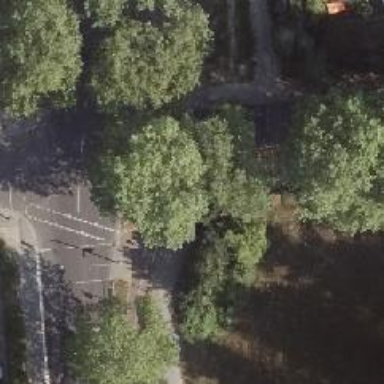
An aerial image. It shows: Beautiful avenue lined with deciduous broadleaved trees.